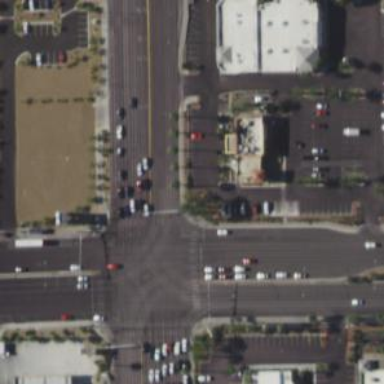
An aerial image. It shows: Solid stop line on the road.